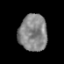
Tissue: prostate
Cell type: T cells
Senescence score: 0.3091
Nuclear area (px): 1018
Mean DAPI intensity: 133.661